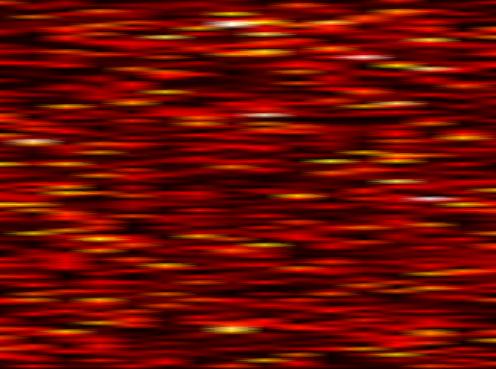
Label: FBMC